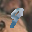
Label: 9